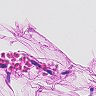
Metastatic tissue present: no